【题型】选择题　【知识点】立体几何　【难度】easy
已知$A$、$B$、$C$是半径为$1$的球面上的三点，若$AB=AC=1$，则$BC$的最大值为（ ）

\vspace{0.2cm}
\noindent A．$1$ \qquad B．$\sqrt{2}$ \qquad C．$\sqrt{3}$ \qquad D．$2$

\vspace{0.2cm}
【解答】

\noindent \textbf{【答案】} C

\vspace{0.2cm}
\noindent \textbf{【分析】} 设球心为$O$，连接$OA,OB,OC$，则可得$\triangle AOC$和$\triangle AOB$均为等边三角形，所以$\angle BAC\leq120^\circ$，再在$\triangle ABC$中利用余弦定理可求出$BC$.

\vspace{0.2cm}
\noindent \textbf{【详解】} 设球心为$O$，连接$OA,OB,OC$，由$OA=OB=OC=AB=AC=1$，
所以$\triangle AOC$和$\triangle AOB$均为等边三角形，
所以$\angle CAO=\angle BAO=60^\circ$，
所以$\angle BAC\leq\angle OAC+\angle OAB=120^\circ$，当且仅当$O,A,B,C$共面时取等号，如图所示，
此时$BC$取得最大值，
在$\triangle ABC$中，由余弦定理得$BC^2=AC^2+AB^2-2AC\cdot AB\cos\angle BAC$
$=1+1-2\times1\times1\times\left(-\dfrac{1}{2}\right)=3$，
所以$BC=\sqrt{3}$，
所以$BC$的最大值为$\sqrt{3}$，
故选：C

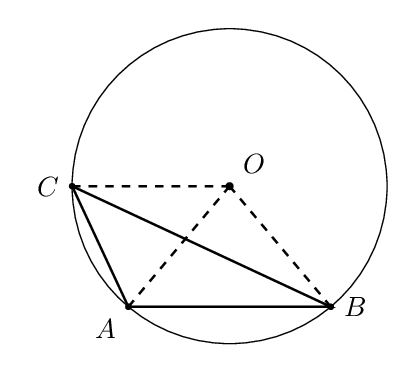